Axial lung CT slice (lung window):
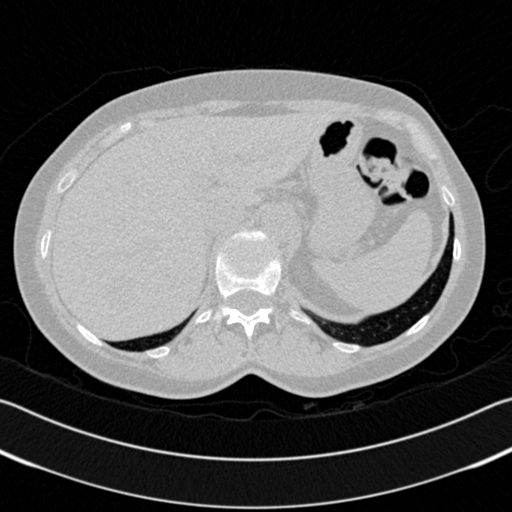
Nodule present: no